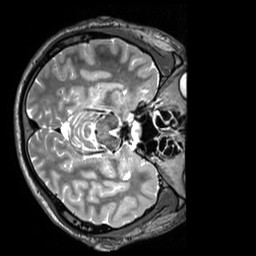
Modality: T2w
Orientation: axial
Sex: male
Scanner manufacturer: siemens
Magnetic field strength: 3 T
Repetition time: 3.2 s
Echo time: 0.409 s